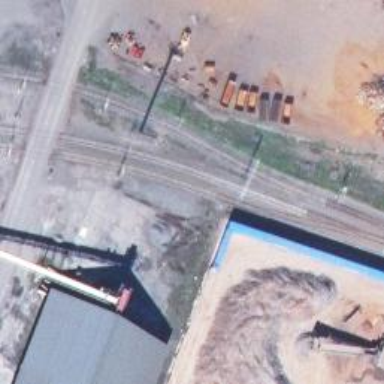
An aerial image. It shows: Rail spur service.